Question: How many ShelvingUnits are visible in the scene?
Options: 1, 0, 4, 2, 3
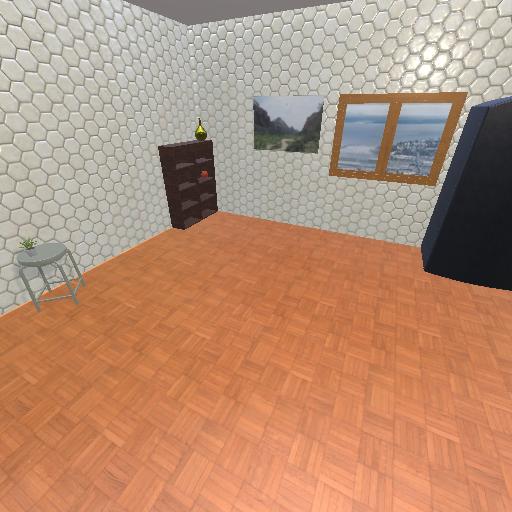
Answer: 1